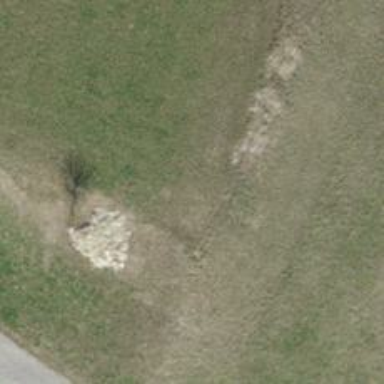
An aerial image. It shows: Bench for seating.